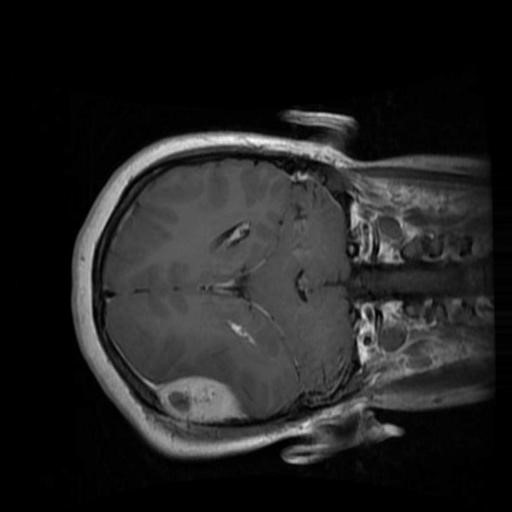
Label: brain_menin